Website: ulta-beauty
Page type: billing-address
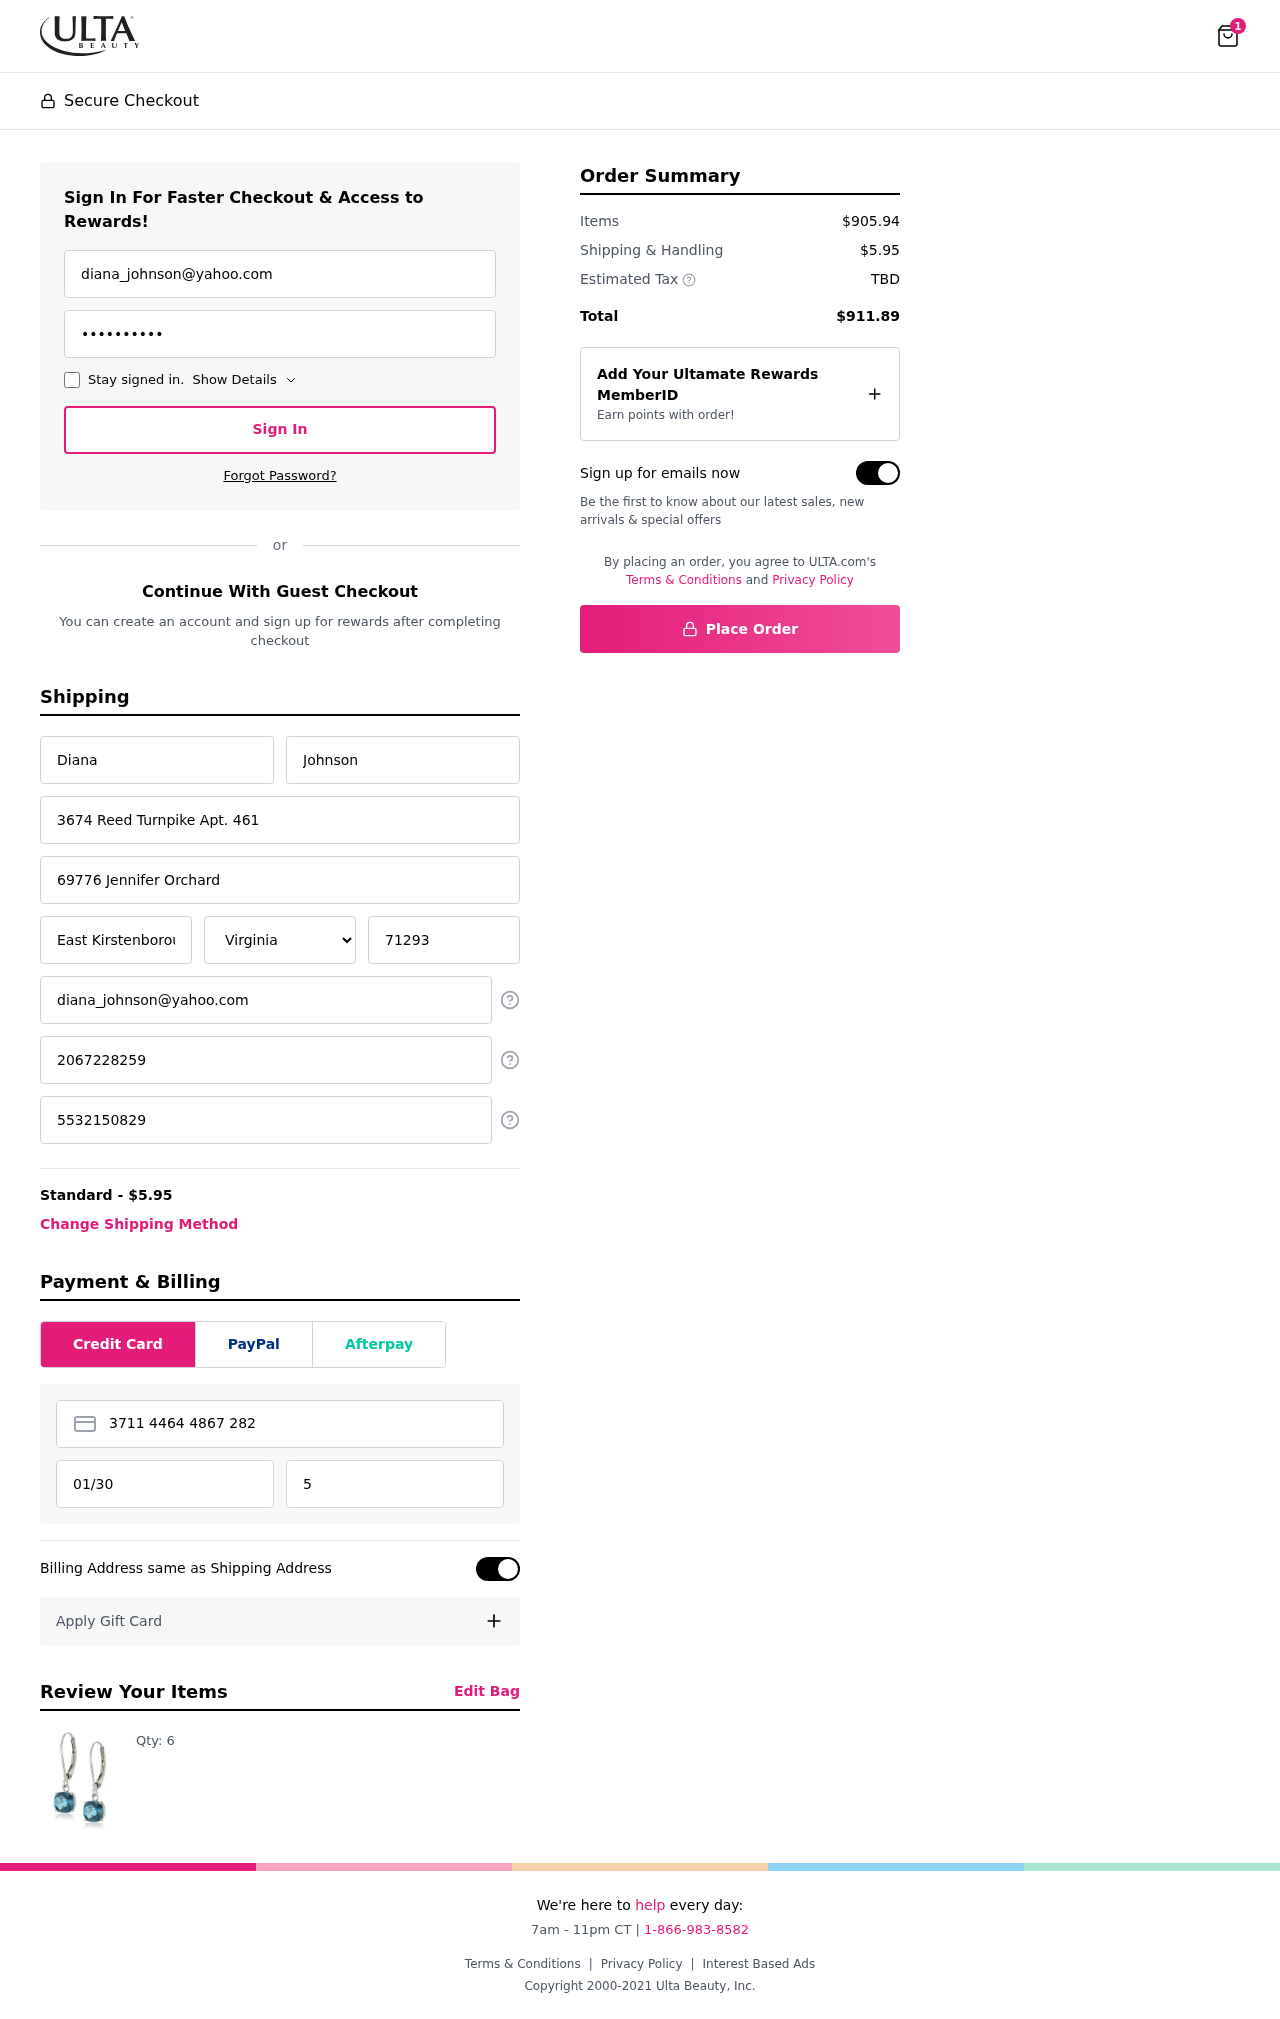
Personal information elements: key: PII_STATE
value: Virginia
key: PII_EMAIL
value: diana_johnson@yahoo.com
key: PII_FIRSTNAME
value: Diana
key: PII_LASTNAME
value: Johnson
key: PII_STREET
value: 3674 Reed Turnpike Apt. 461
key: PII_STREET2
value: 69776 Jennifer Orchard
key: PII_CITY
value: East Kirstenborough
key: PII_POSTCODE
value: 71293
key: PII_PHONE
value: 2067228259
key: PII_ALT_PHONE
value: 5532150829
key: PII_CARD_NUMBER
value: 3711 4464 4867 282
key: PII_CARD_EXPIRY
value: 01/30
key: PII_CARD_CVV
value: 5202
Product elements: key: PRODUCT1_QUANTITY
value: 6
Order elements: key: ORDER_NUM_ITEMS
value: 1
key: ORDER_SHIPPING_COST
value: $5.95
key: ORDER_SUBTOTAL
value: $905.94
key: ORDER_TOTAL
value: $911.89